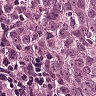
Metastatic tissue present: yes